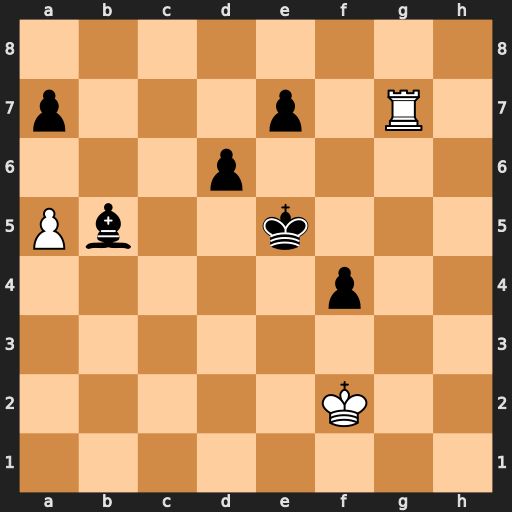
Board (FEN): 8/p3p1R1/3p4/Pb2k3/5p2/8/5K2/8
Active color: w
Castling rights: -
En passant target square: -
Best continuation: Rg5+ Kd4 Rxb5